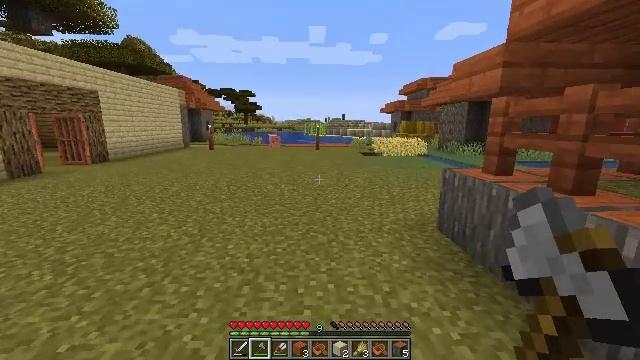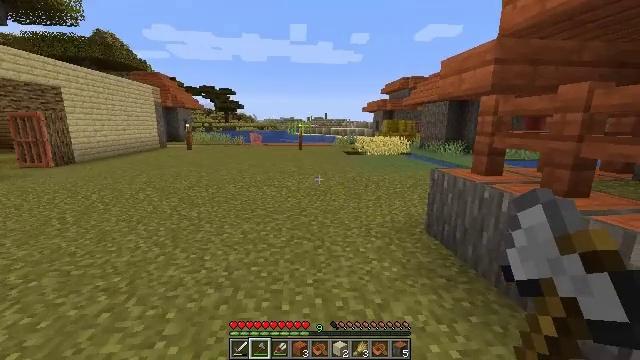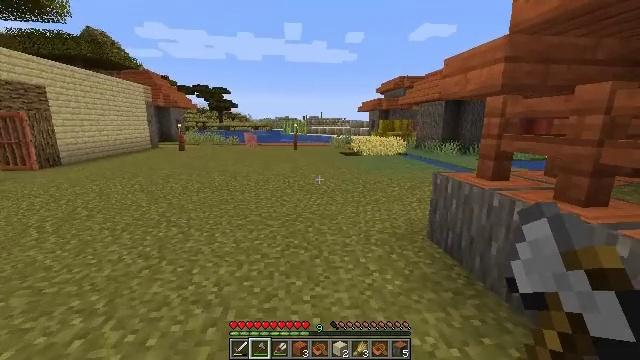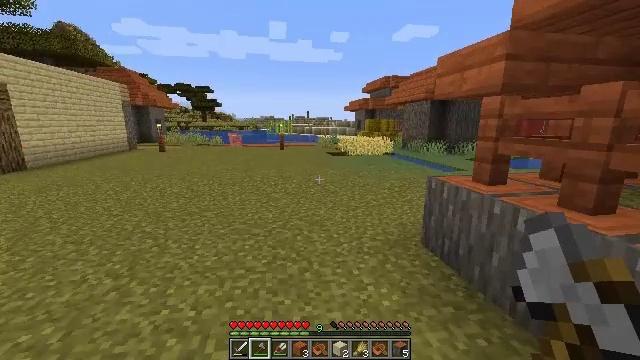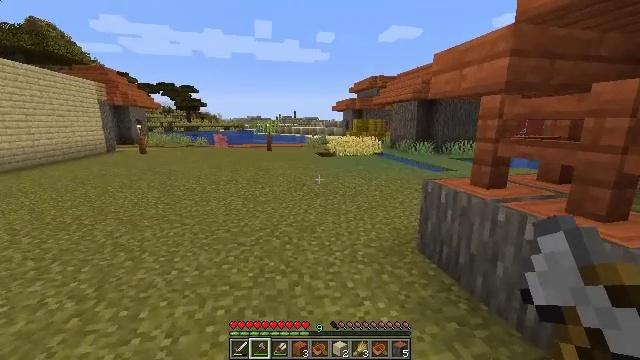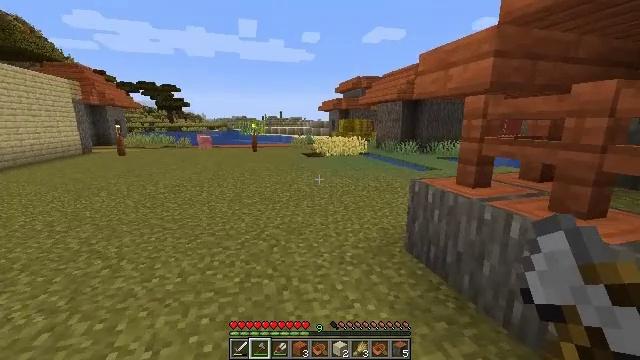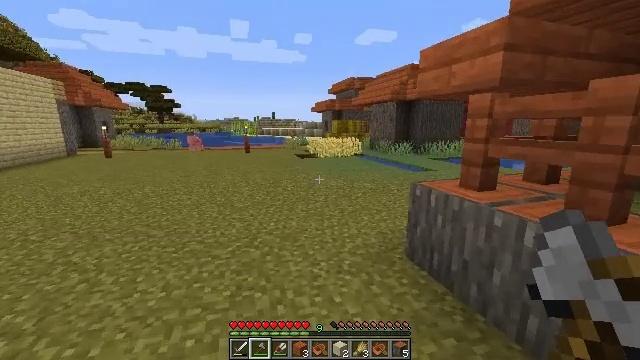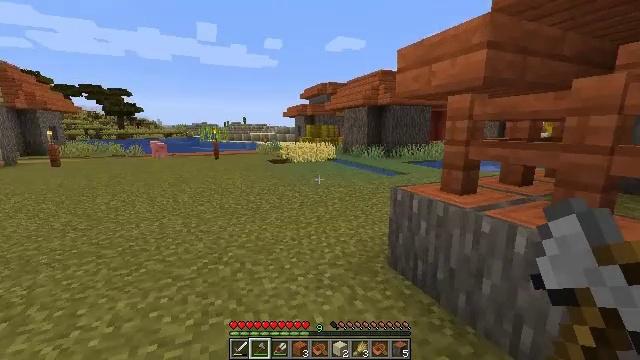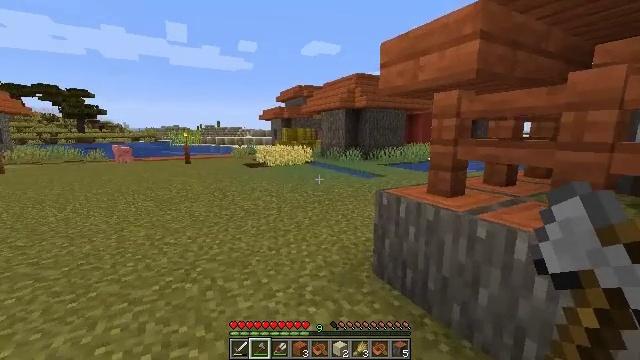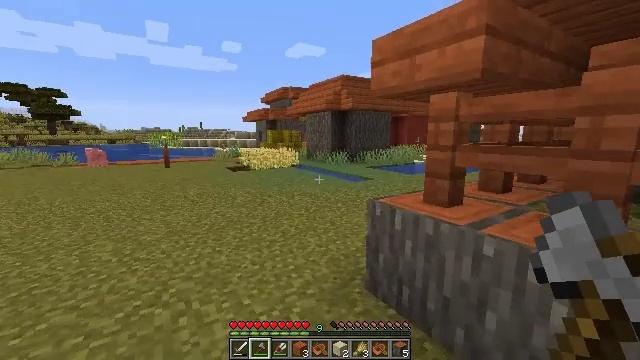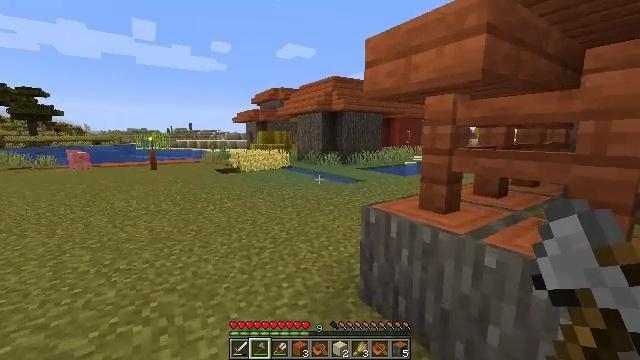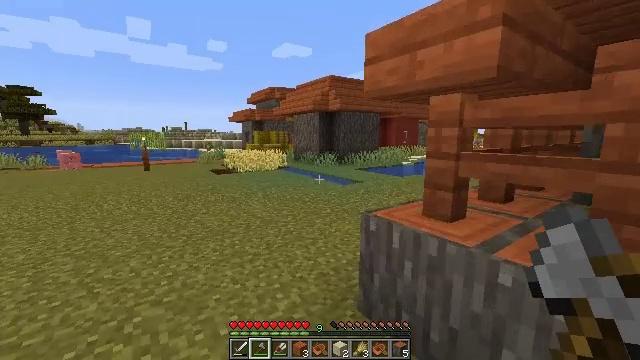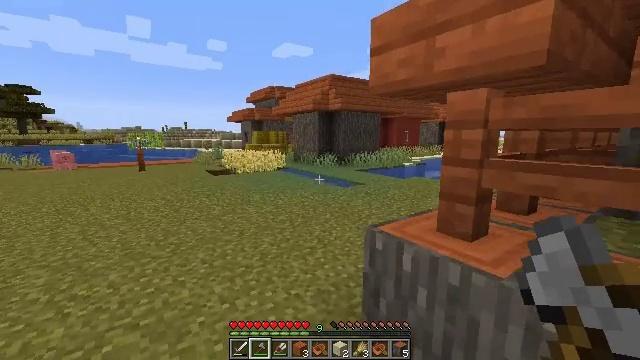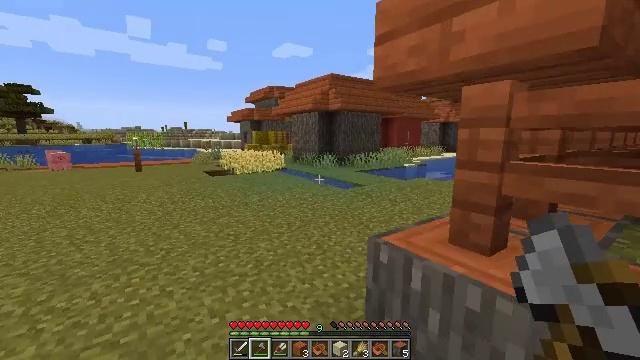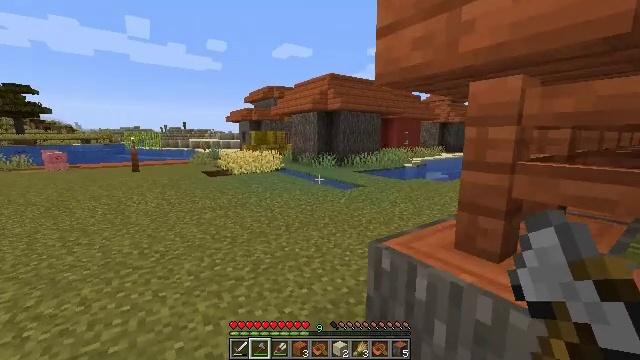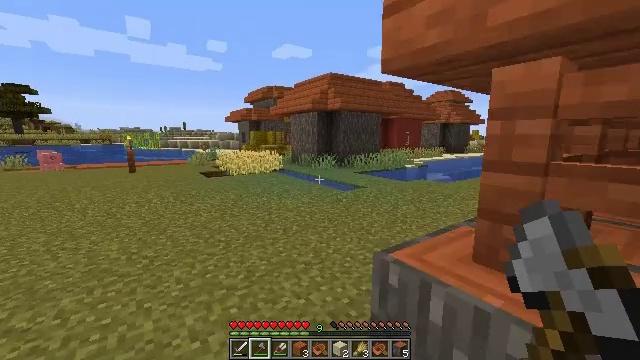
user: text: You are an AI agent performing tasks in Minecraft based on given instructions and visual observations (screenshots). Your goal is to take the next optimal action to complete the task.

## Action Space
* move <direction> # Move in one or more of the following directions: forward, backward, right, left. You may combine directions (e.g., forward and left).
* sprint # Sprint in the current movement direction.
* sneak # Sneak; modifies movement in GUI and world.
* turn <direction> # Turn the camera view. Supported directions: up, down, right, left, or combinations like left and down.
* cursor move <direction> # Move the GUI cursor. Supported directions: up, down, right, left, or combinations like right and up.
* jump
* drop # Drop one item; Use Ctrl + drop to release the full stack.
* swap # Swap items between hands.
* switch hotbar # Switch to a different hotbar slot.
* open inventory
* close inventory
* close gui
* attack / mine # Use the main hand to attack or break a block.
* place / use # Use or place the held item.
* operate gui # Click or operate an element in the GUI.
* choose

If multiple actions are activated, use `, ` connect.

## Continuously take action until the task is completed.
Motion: motion action
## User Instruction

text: Attack the orange bed to pick it up.
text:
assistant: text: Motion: move forward, turn right
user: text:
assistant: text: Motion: move forward, turn right
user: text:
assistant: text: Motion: move forward, turn right
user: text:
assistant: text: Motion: move forward, turn right
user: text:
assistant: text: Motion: move forward, turn right
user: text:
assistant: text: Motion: move forward, turn right
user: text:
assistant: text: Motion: move forward, turn right
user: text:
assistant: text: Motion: move forward, turn right
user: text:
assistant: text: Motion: move forward, turn right
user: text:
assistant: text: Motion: move forward, turn right
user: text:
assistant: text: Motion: move forward
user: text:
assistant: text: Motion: move forward
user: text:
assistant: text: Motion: move forward
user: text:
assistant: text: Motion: move forward
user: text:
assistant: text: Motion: move forward
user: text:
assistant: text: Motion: move forward
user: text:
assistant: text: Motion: move forward
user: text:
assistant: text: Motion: move forward
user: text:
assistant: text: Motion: move forward
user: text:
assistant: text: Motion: move forward
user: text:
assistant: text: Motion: move forward
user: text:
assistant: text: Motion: move forward, turn right
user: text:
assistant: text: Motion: move forward, turn right
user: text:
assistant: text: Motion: move forward, turn right
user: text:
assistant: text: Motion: move forward, turn right
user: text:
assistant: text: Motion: move forward, turn right
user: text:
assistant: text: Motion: move forward, turn right
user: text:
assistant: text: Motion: move forward, turn right
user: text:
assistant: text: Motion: move forward, turn right
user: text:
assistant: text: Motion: move forward